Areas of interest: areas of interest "Museum"
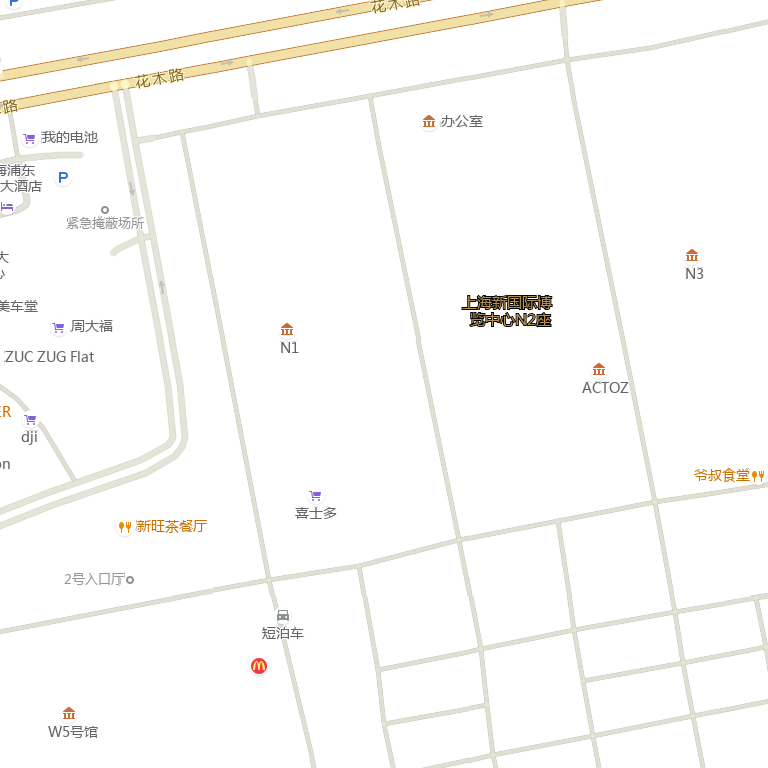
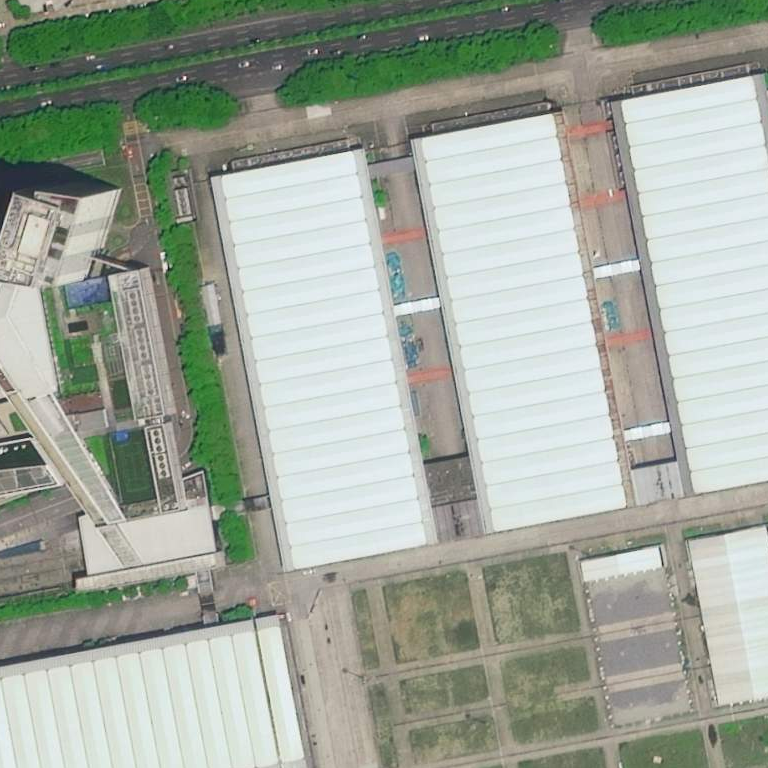